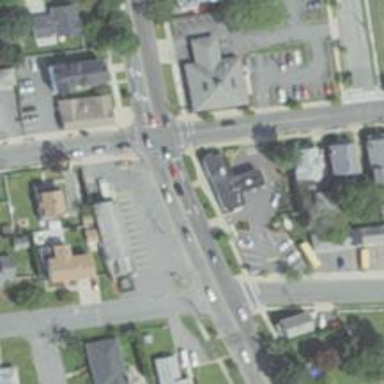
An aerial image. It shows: Marked crossing on the road.